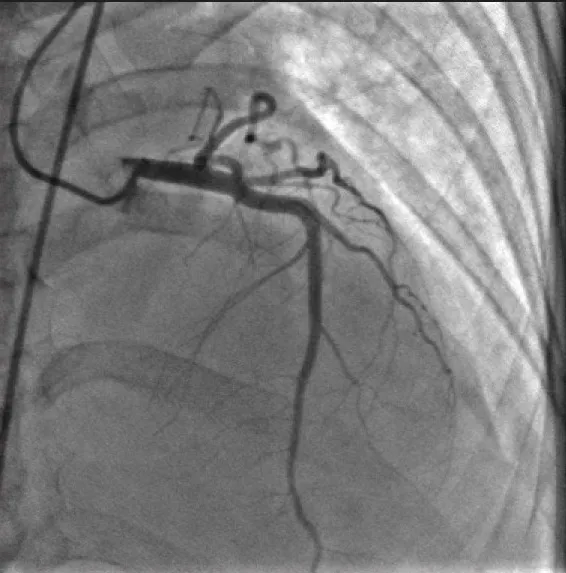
Coronary angiogram showing normal coronary arteries.
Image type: radiology (x_ray)